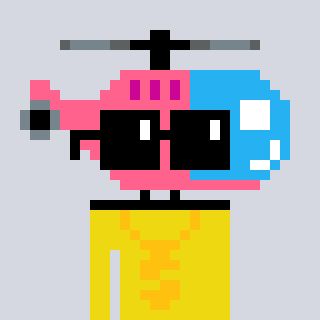
a pixel art character with square black sunglasses, a helicopter-shaped head and a yellow-colored body on a cool background